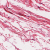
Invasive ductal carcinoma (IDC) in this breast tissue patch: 0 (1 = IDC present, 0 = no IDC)